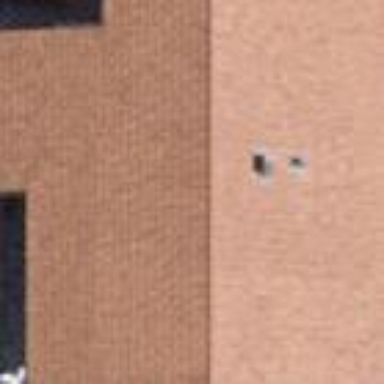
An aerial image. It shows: Simple house.